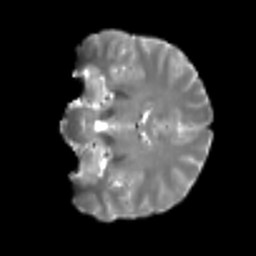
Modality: T2w
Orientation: coronal
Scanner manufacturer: siemens
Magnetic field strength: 3 T
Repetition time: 4 s
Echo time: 0.0594 s